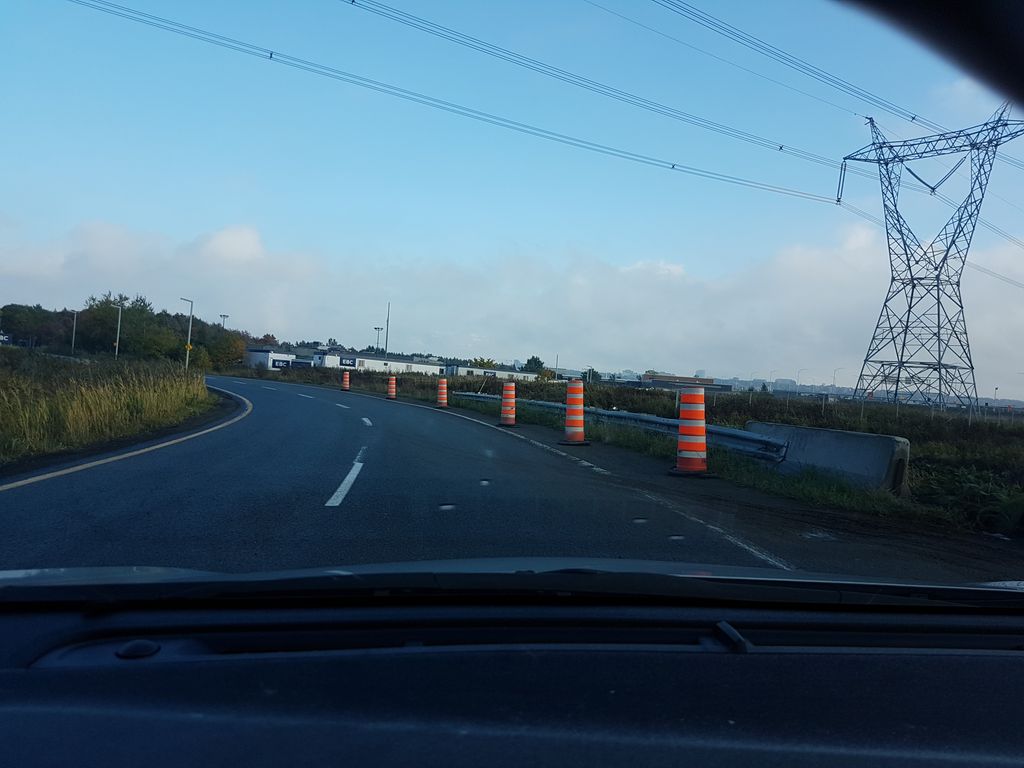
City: quebec_city